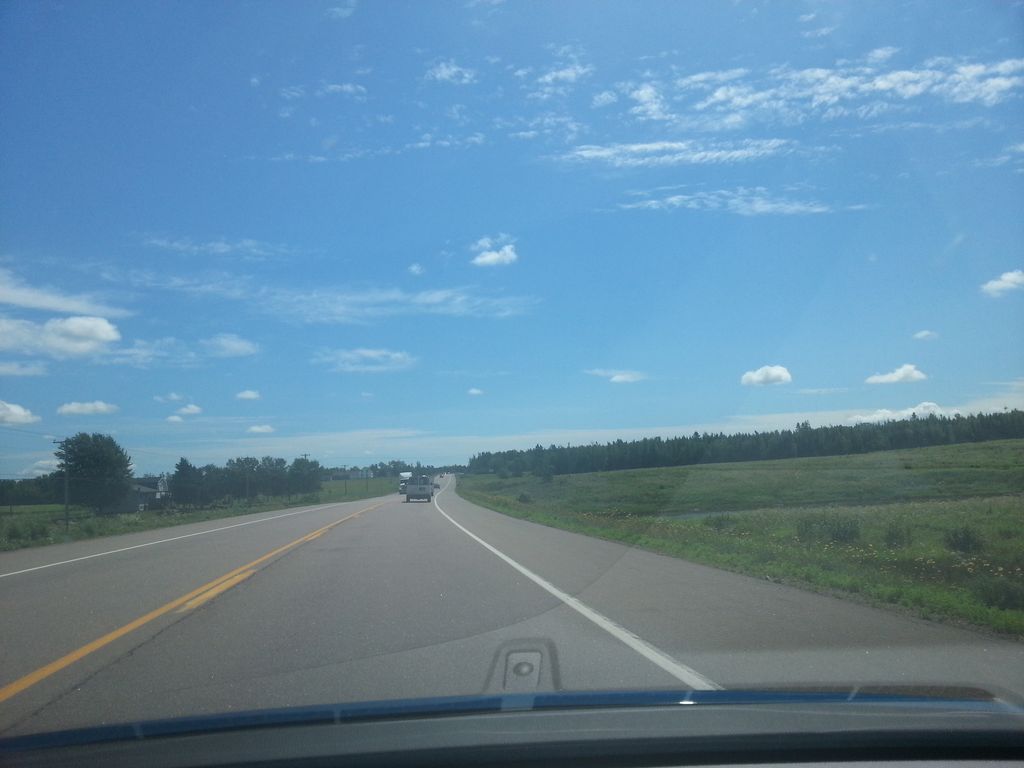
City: charlottetown